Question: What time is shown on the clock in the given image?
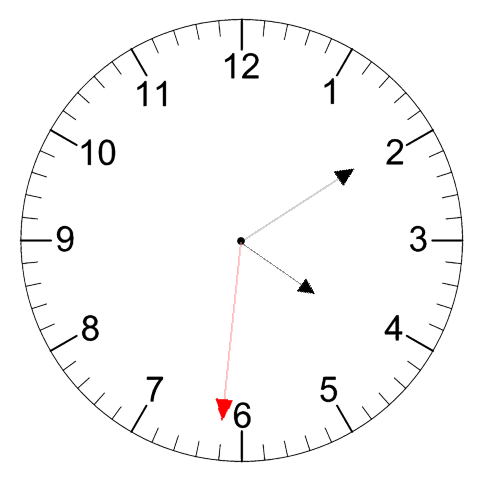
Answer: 04:09:31